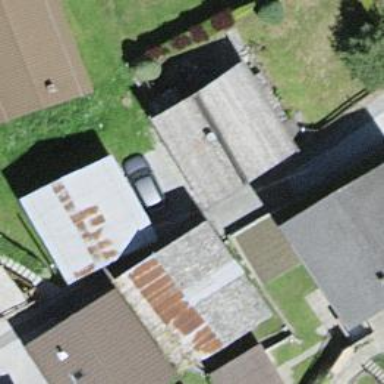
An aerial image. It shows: Driveway with compacted surface.